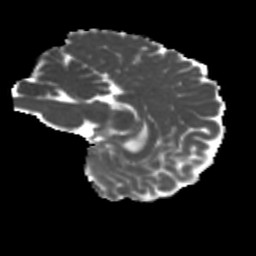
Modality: MD
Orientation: sagittal
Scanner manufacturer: siemens
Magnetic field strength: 3 T
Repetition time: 4 s
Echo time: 0.0594 s